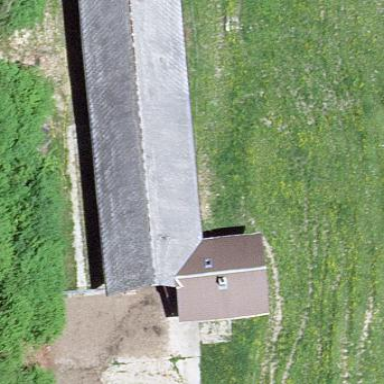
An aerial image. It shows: Farmyard area.